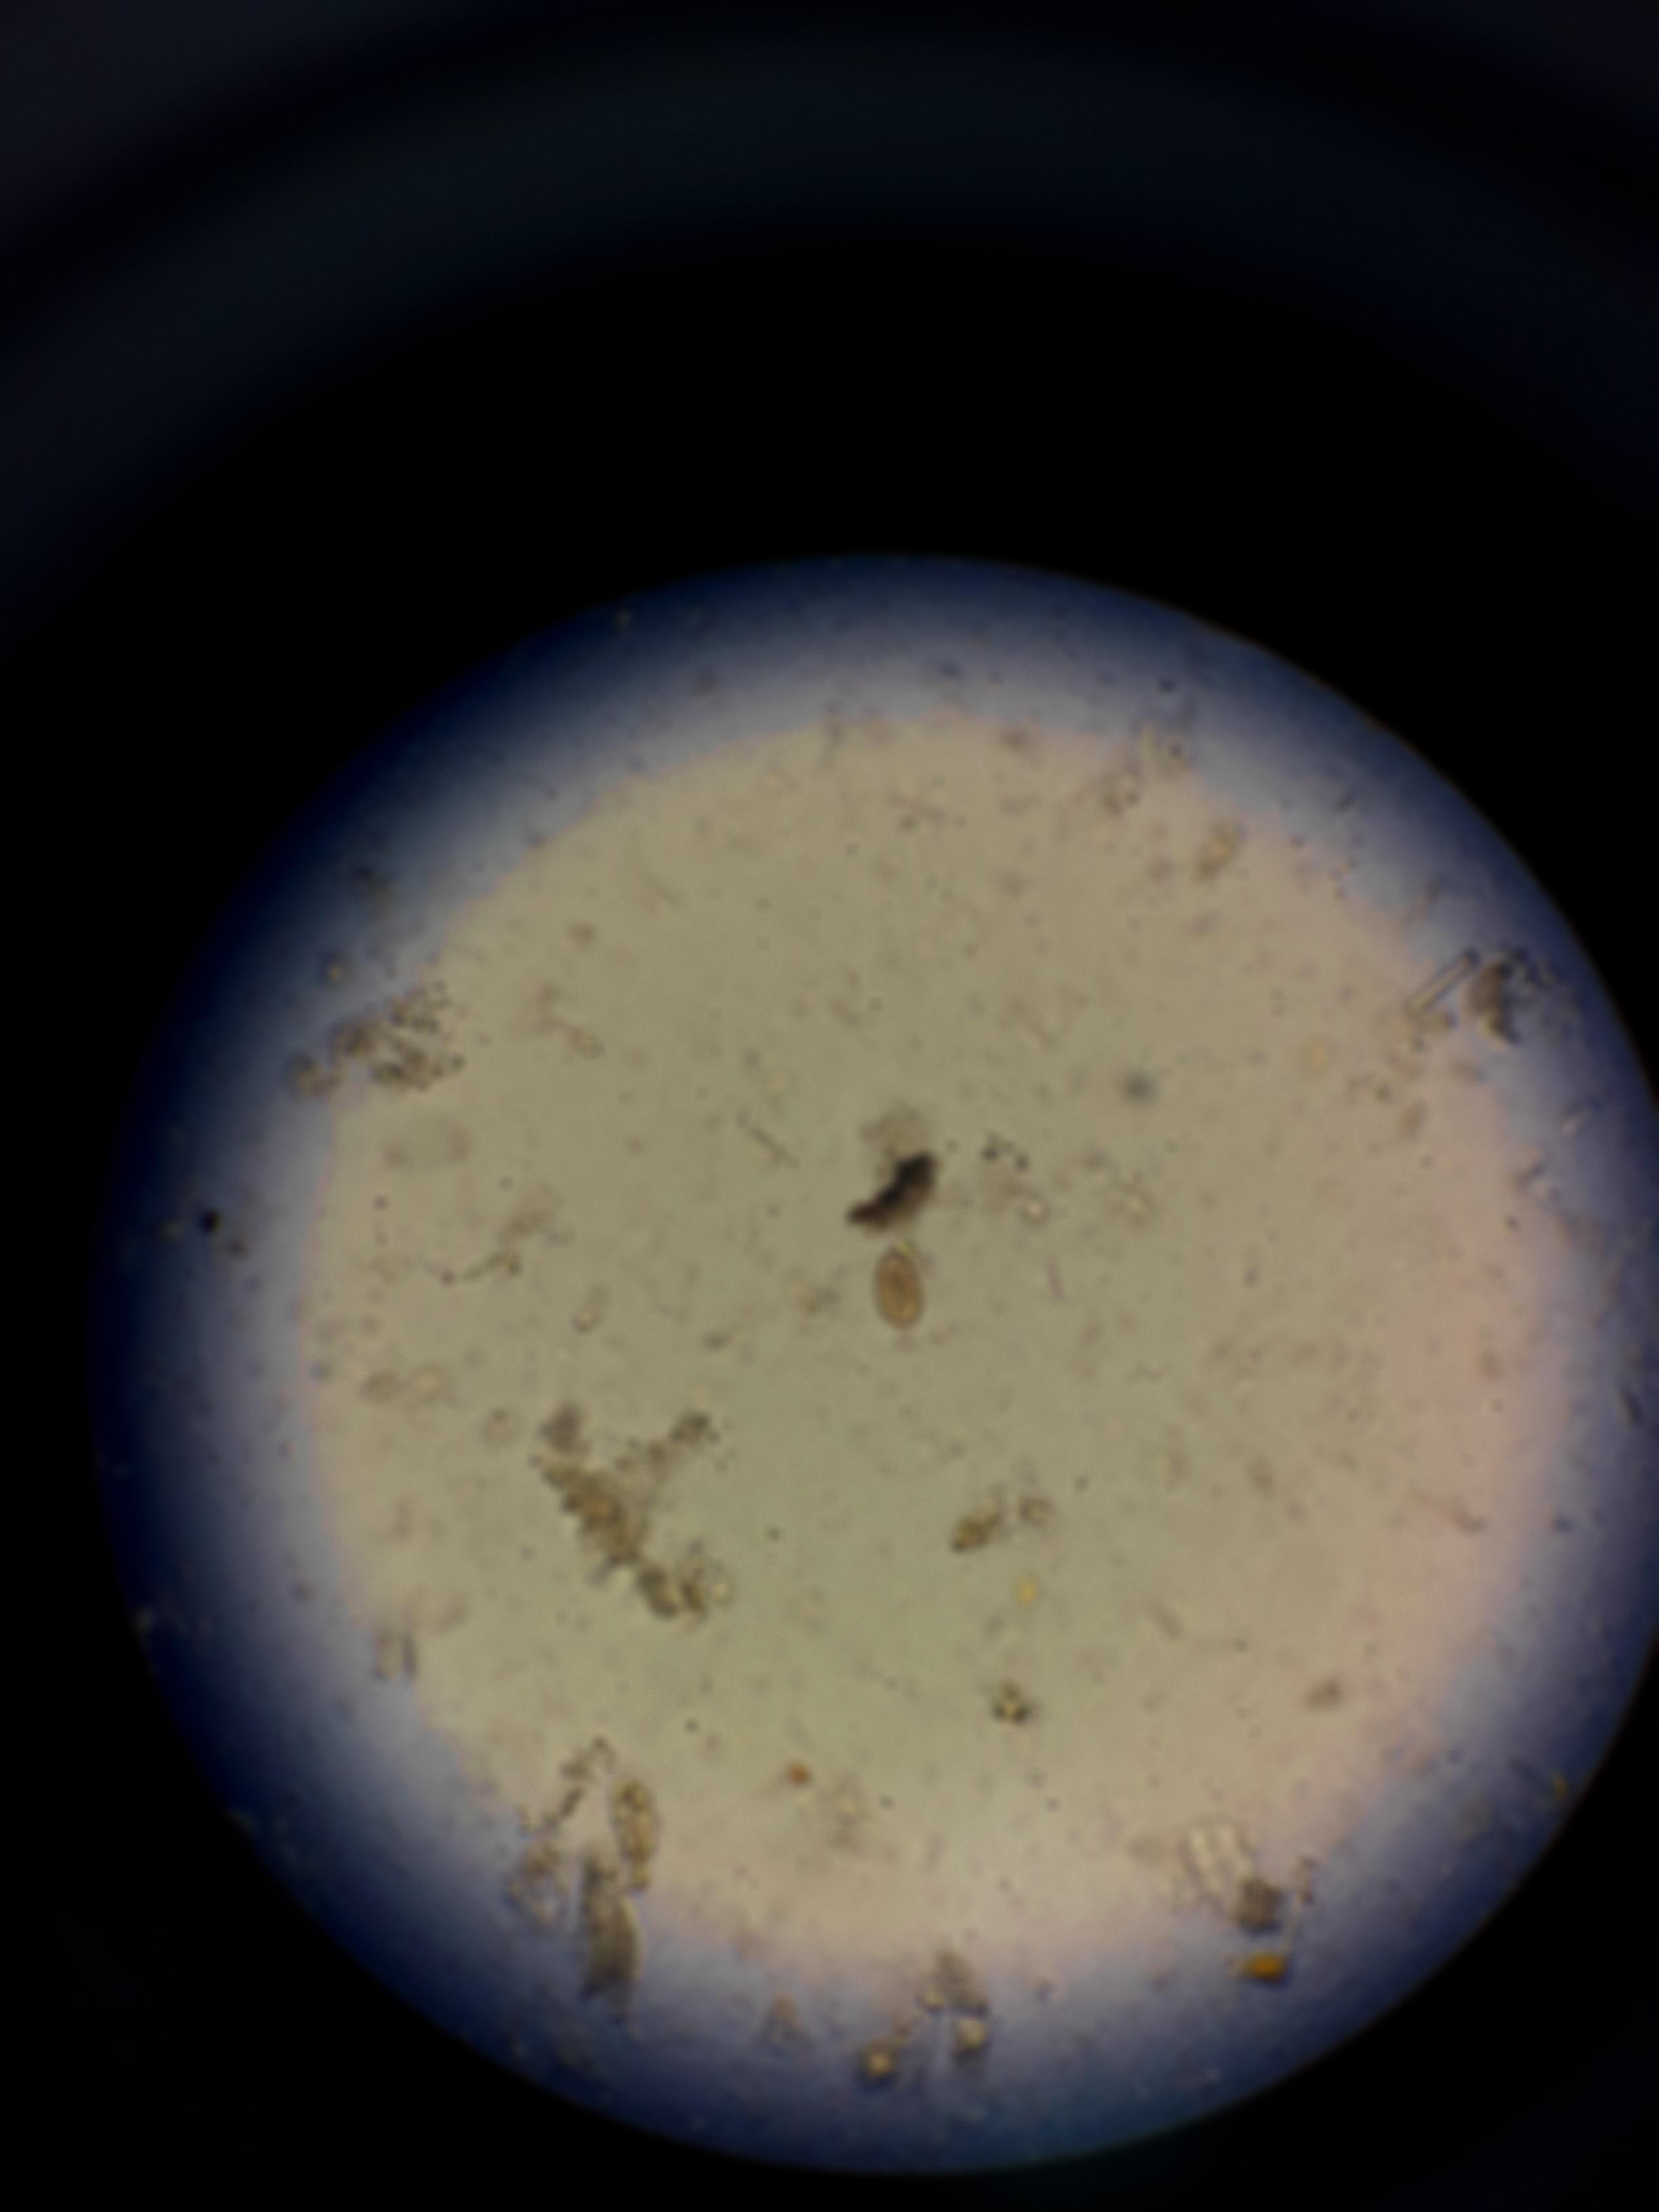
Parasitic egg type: Opisthorchis viverrine